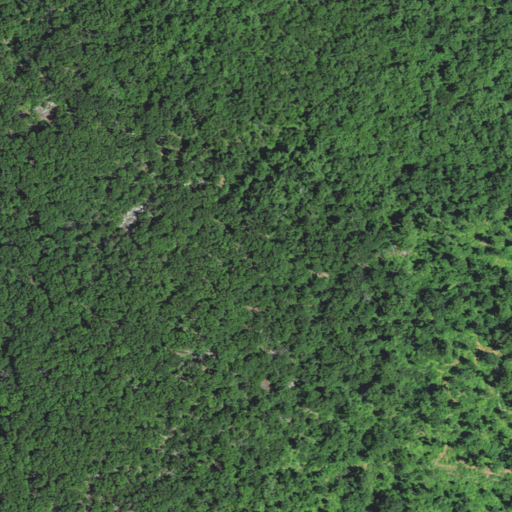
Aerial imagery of mountain in Virginia named Gay Mountain containing deciduous forest and mixed forest